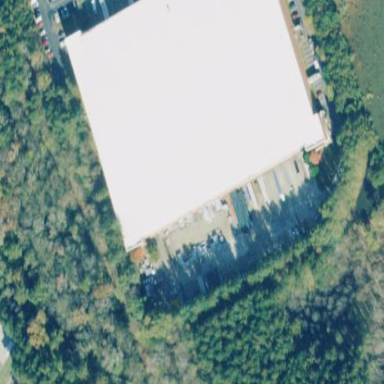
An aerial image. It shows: Warehouse.